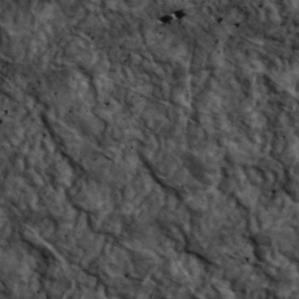
Label: non_frost